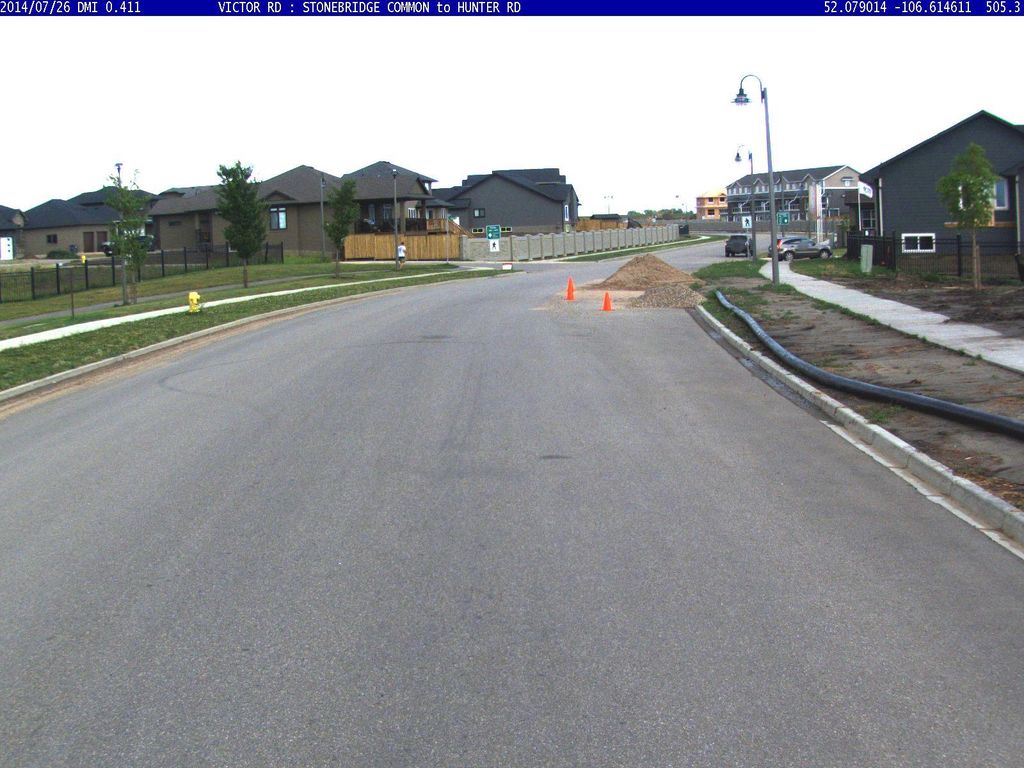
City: saskatoon